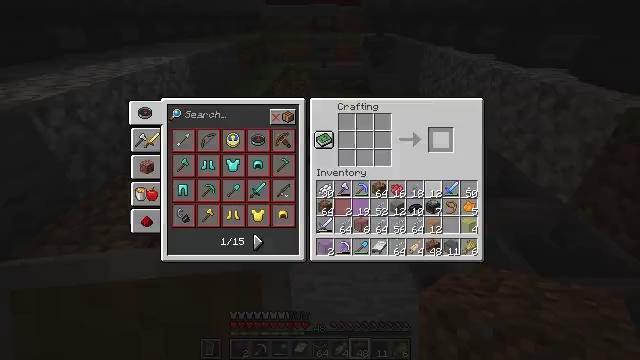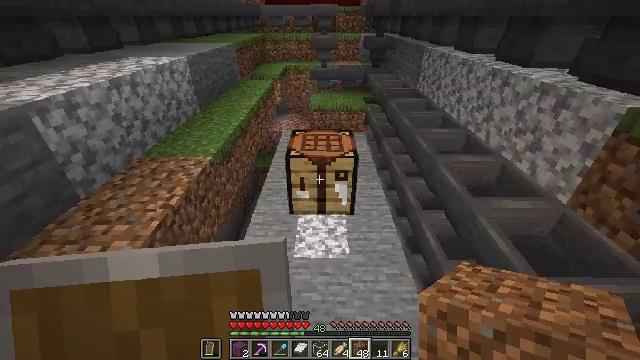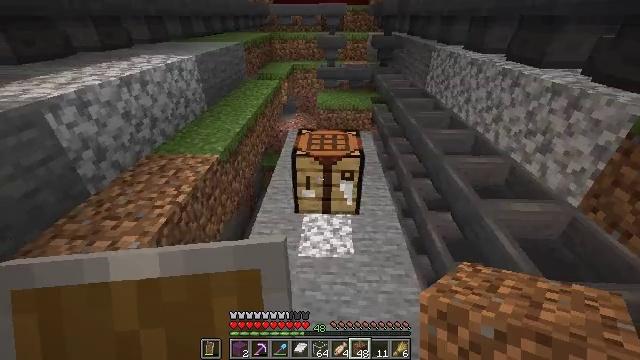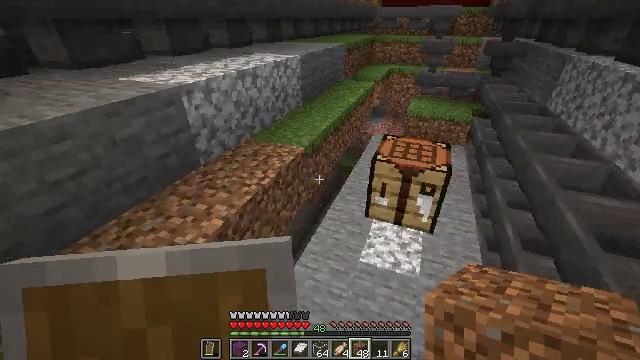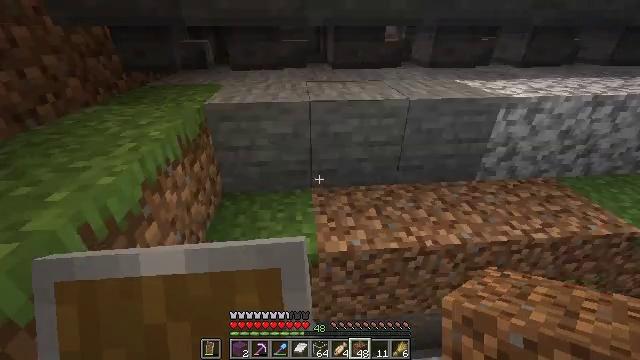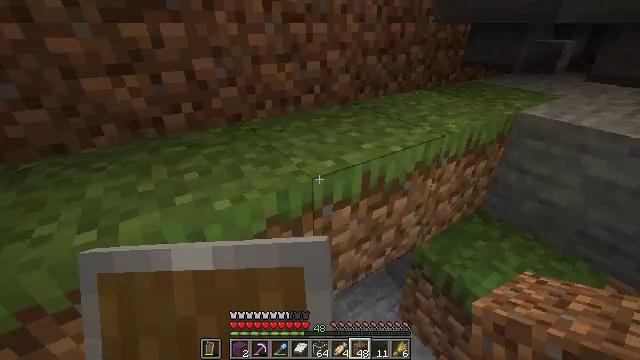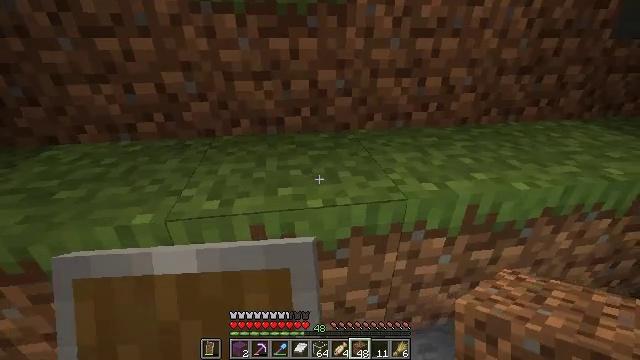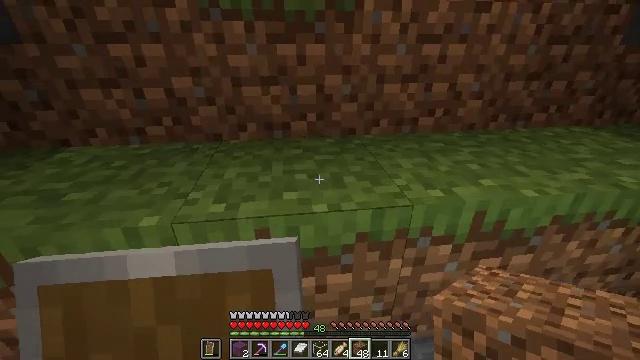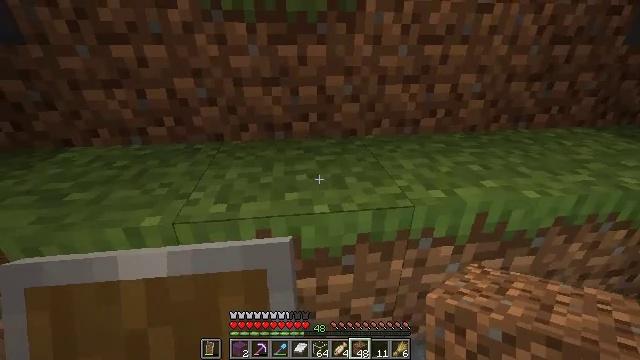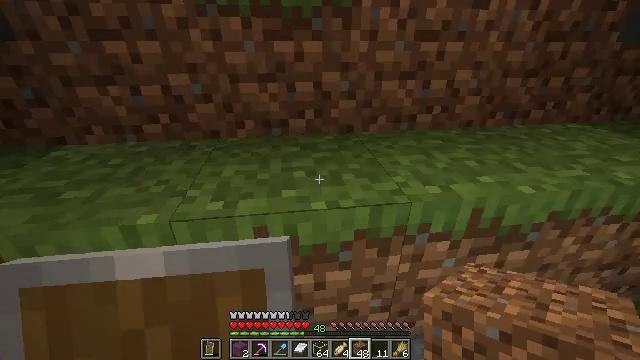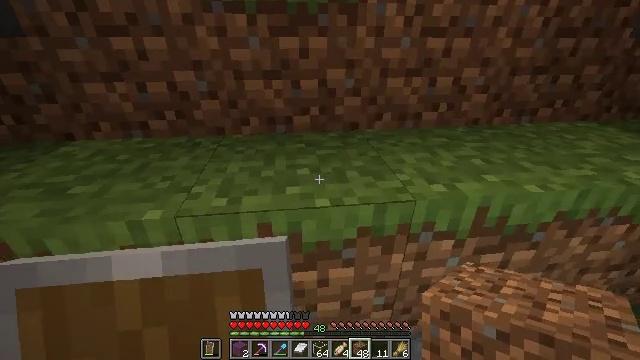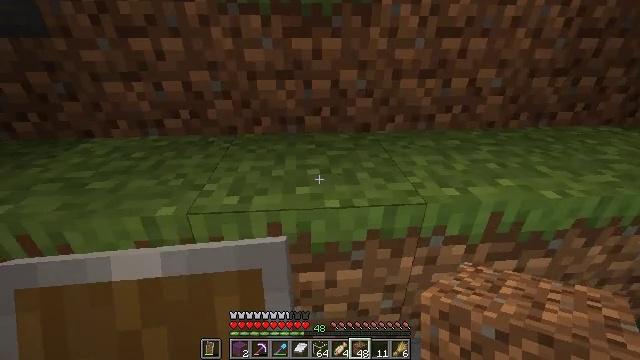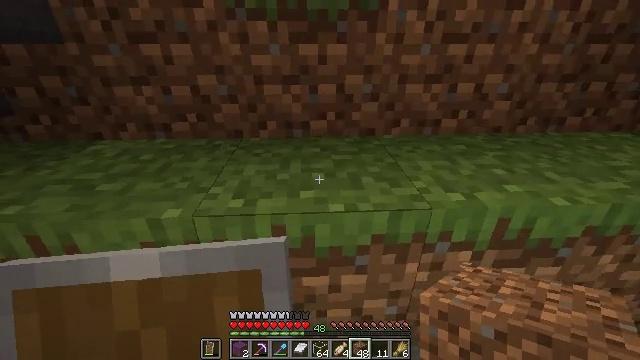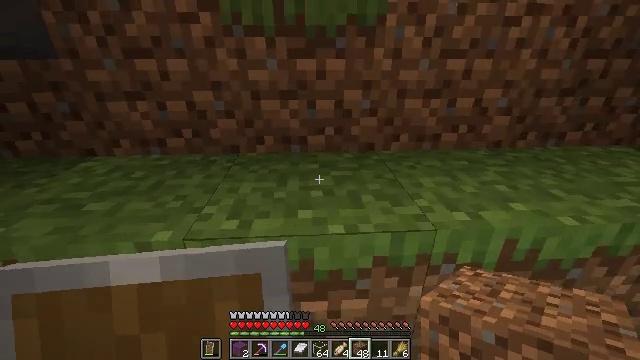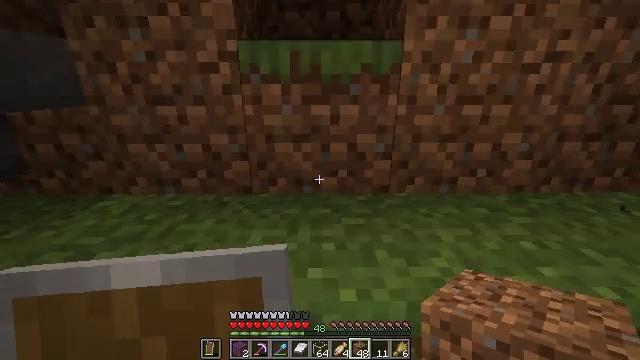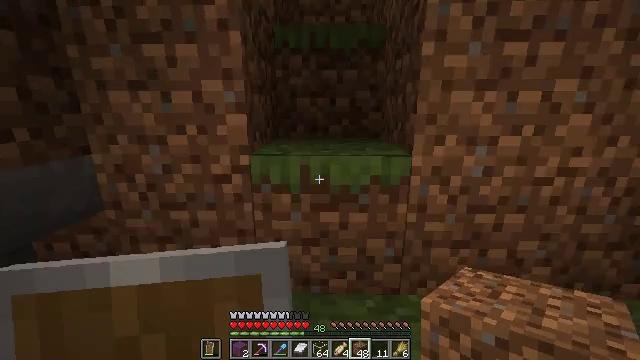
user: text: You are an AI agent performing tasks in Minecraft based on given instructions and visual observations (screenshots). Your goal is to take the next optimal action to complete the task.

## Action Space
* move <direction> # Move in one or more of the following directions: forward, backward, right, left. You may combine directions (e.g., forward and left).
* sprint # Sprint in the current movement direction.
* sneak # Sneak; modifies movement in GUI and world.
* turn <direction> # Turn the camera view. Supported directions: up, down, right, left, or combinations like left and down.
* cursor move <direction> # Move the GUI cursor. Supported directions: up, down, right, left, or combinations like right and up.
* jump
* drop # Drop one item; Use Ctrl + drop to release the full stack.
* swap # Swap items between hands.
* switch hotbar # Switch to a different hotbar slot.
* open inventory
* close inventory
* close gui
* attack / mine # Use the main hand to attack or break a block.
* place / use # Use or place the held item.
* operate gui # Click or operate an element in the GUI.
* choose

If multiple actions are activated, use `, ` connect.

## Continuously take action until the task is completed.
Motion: motion action
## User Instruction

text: Retrieve the orange stained glass pane from a structure.
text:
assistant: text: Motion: sneak, open inventory
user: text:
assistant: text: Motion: turn left, open inventory
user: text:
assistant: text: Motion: turn left
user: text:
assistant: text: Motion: turn left and up
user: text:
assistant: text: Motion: turn left
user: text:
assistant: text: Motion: turn left and up
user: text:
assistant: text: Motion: turn left and up
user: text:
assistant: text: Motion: no_op
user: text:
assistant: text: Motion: no_op
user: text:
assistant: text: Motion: turn left
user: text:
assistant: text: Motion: turn left
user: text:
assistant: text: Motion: turn left
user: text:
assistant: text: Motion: move forward, turn up
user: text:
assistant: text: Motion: move forward, turn left and up, jump
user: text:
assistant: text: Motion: move forward, turn left and up, jump
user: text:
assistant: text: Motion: move forward, turn up, jump
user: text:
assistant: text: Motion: move forward, turn up, jump
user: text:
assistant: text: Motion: move forward, turn up
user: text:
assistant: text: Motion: move forward
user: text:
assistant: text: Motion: move forward
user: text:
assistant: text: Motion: move forward
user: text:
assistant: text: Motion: move forward, turn right
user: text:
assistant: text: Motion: move forward, jump
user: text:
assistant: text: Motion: move forward, jump
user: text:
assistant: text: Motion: move forward, jump
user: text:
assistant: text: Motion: move forward, jump
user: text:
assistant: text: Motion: move forward
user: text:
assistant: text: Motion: move forward
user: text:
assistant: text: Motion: move forward, turn right
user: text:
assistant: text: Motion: move forward, turn right